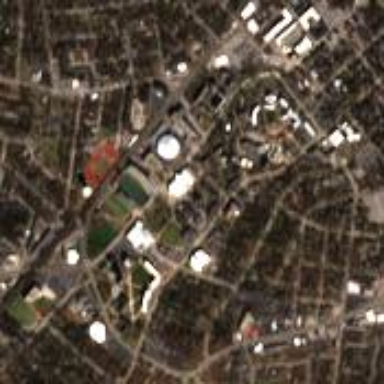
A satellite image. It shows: University.